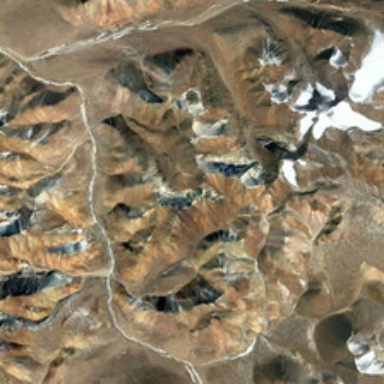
Some white snows are on a part of khaki mountains .